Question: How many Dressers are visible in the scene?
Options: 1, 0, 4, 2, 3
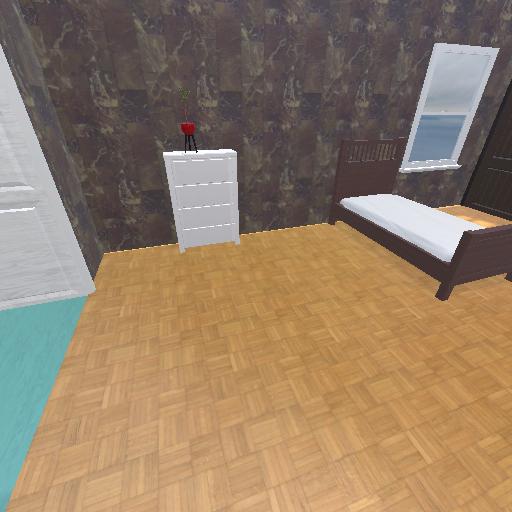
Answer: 1